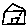
Label: house